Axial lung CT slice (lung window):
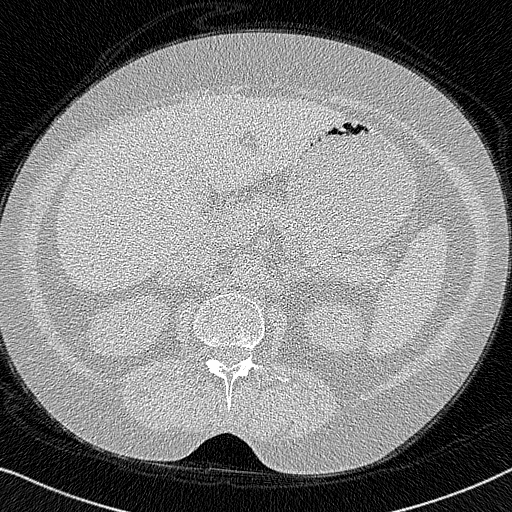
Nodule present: no